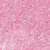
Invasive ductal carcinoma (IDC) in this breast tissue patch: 0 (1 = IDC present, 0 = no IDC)